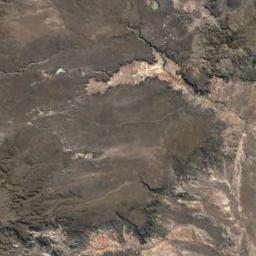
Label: desert